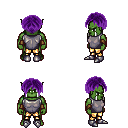
a pixel art fantasy rpg character, male body template, orc, green skin, steel chest armor, gold greaves, purple parted hairstyle, cloth bracers, metal boots, four views (front, back, left, right), 2x2 character sprite sheet, small pixel art, hard edges, no anti-aliasing